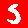
Digit: 5